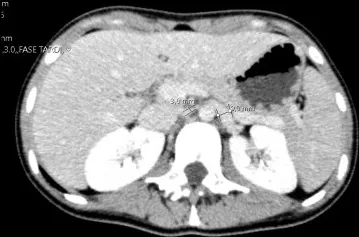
A significantly decreased left renal vein caliber is evident.
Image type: radiology (ct)